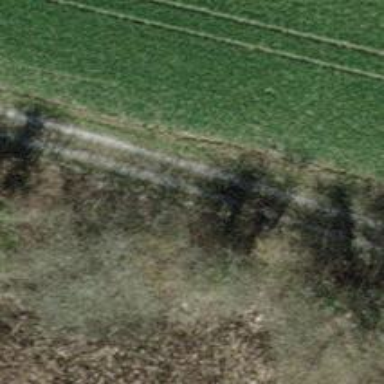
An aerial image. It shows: Grass track with grade3 track type.